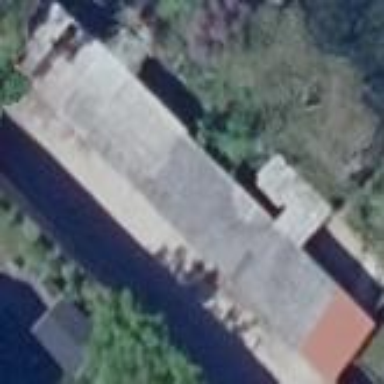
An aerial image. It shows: Group of garages.